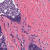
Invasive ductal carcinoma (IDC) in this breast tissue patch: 0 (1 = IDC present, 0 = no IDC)